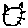
Label: cat